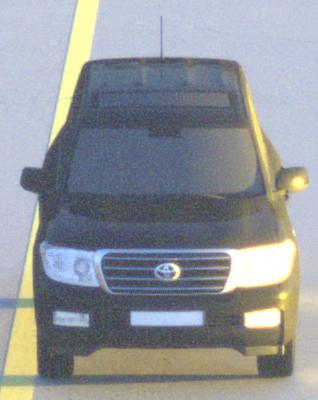
Make: Toyota
Model: Land Cruiser V8 4.7
Detailed model: Land Cruiser V8 (J20)
Model produced from: 2008/03
Model produced until: 2009/11
Doors: 5
Color: black
Road condition: dry road
Daytime: sunrise or sunset
Contrast: high contrast